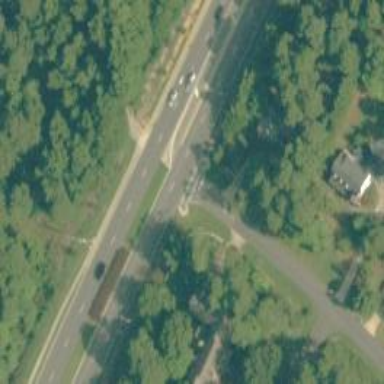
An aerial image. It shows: Marked crossing on cycleway road.